Question: I am trying to parse the XML on <URL>
Using the following code in a Swift Playground
'''
import UIKit
var str = "Hello, playground"
class Parse: NSObject, NSXMLParserDelegate{
func beginParse(){
let url = NSURL(string: "http://apps.wku.edu/iwku/maps/buildings/data/SouthCampus-Buildings.xml")
var xml = NSXMLParser(contentsOfURL: url)
xml?.delegate = self
xml?.parse()
}
func parser(parser: NSXMLParser!, didStartElement elementName: String!, namespaceURI: String!, qualifiedName qName: String!, attributes attributeDict: NSDictionary!) {
println("Element's name is \(elementName)")
println("Element's attributes are \(attributeDict)")
}
}
var instance = Parse()
instance.beginParse()
'''
Unfortunately my output in the console looks like this:

How come my attributeDict appears to be empty, and how can I access the values associated with these elements?
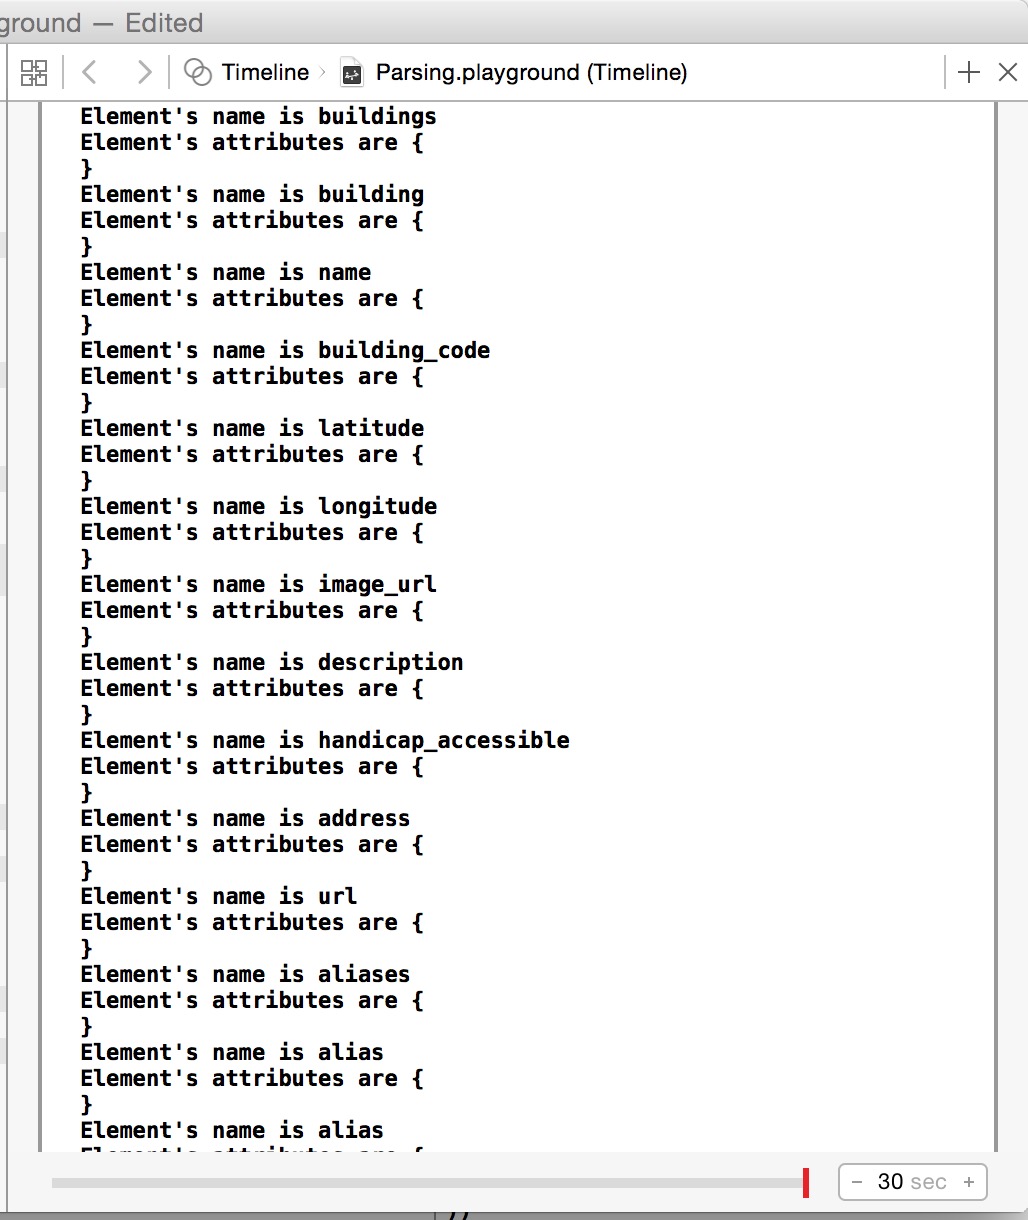
Answer: Parsing an XML file with 'NSXMLParser' is not that easy as you expect here. You have to implement several methods from the 'NSXMLParserDelegate' protocol to catch events. You already did that for 'didStartElement' which gives the (for me) expected results: The element name and its attributes (there are no attributes in the XML file you linked above).
Everything works fine... so far.
Now that you catched the start of an element you have to take care on the further processing:
- The protocol method 'foundCharacters' is fired between the start and the end of an element. Maybe several times. You have to implement that method and append the characters found to a string variable, depending on the name of the element.- When 'didEndElement' is fired, your string variable is filled completely with the content of the element
If the XML file has a deep hierachically structure things may get complicated more and more.
Sorry for this broad answer but unfortunately there is no method with 'NSXMLParser'.